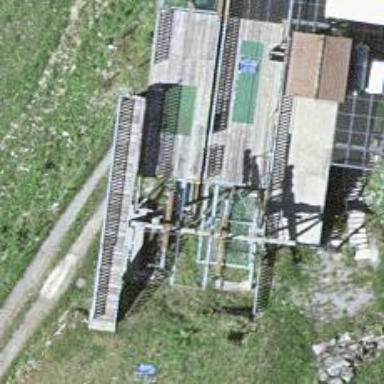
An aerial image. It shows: Aerialway station.